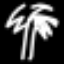
Label: palm tree